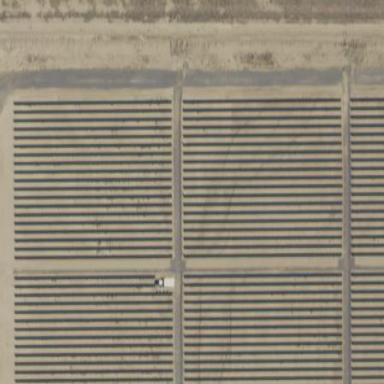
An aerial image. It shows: Solar generator utilizing photovoltaic panels.